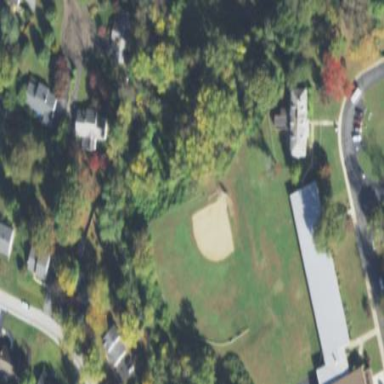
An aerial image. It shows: Baseball pitch for leisure land.